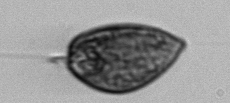
Label: Prorocentrum_micans